Question: I have an column in database as of type .
I have saved the following code content saved in column as :
'''
Thanks for Joining in!
You can loginor refer your friends using your %referral_link%."
'''
When i try to render this code into my email that is sent to the user. Complete content goes fine but
'''
'''
this is omitted and all text appear inline.
Here is the code that i use
'''
<%= p @company.welcome_email.gsub('%referral_link%',@recipient.referral_link).html_safe %>
'''
Here is the screenshot how it looks like in email

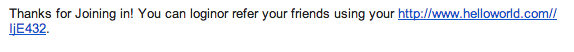
Answer: I used <URL>.
And the following code works perfectly fine for me.
'''
<% markdown = Redcarpet::Markdown.new(Redcarpet::Render::HTML, :autolink => true, :space_after_headers => true) %>
<% welcome_email = @site.welcome_email.gsub('% referral_link%',@recipient. referral_link) %>
<%= markdown.render(welcome_email).html_safe %>
'''
Thanks.